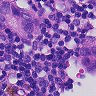
Metastatic tissue present: yes